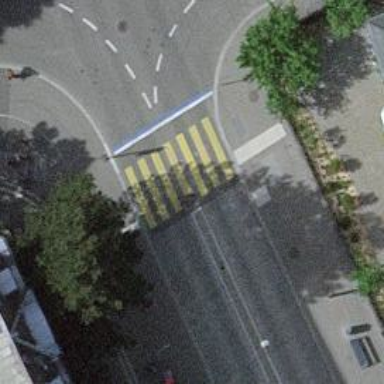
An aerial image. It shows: Kerb barrier.